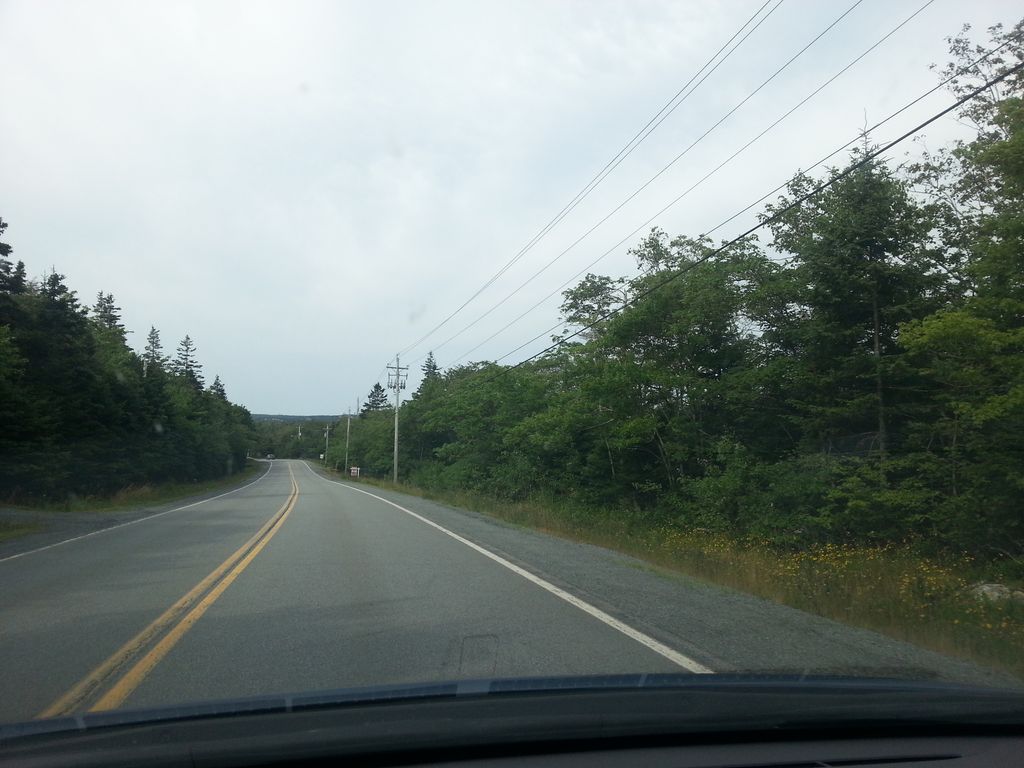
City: halifax